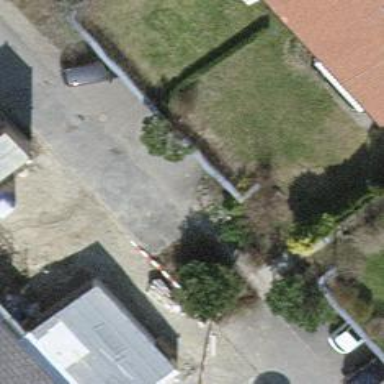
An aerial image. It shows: Footway.